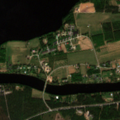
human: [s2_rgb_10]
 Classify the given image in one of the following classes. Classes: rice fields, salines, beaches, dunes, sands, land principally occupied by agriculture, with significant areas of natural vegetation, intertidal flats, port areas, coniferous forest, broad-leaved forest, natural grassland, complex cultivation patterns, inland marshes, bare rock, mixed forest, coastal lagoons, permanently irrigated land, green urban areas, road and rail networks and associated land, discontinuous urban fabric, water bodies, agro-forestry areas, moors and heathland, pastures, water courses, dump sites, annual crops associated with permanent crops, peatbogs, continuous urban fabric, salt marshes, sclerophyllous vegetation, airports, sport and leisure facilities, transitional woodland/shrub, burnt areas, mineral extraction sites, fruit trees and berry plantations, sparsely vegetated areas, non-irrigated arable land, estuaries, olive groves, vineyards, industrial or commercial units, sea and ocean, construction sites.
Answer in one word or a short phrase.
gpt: land principally occupied by agriculture, with significant areas of natural vegetation, mixed forest, water courses